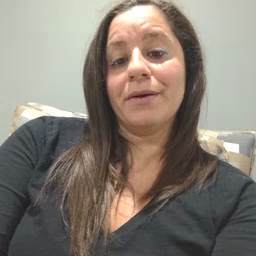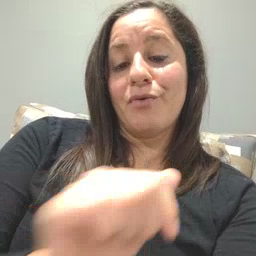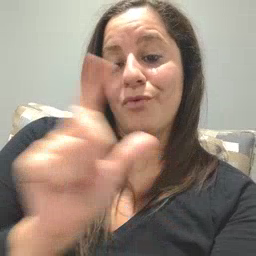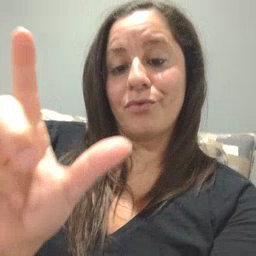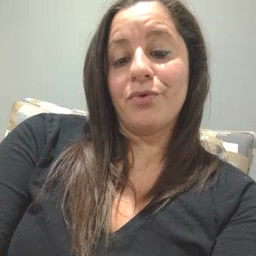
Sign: all